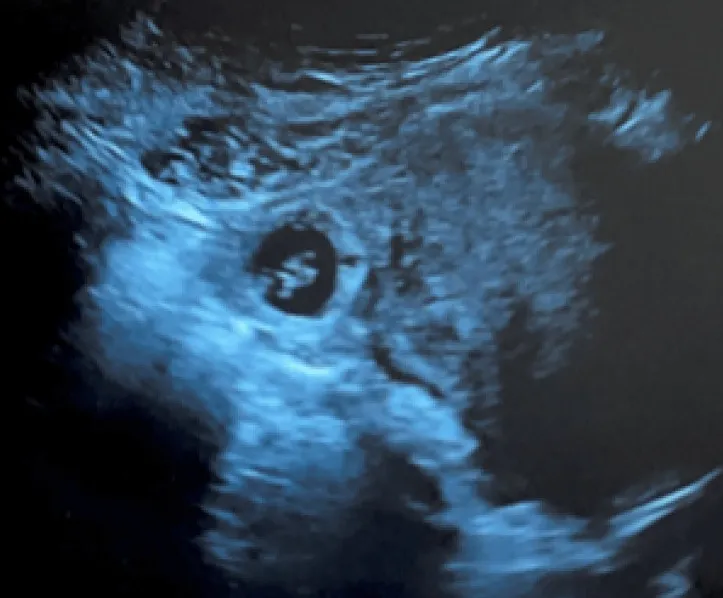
Transvaginal ultrasonography image of the uterus (transverse view) showing the ectopic pregnancy, presumably in the ampulla of the fallopian tube.
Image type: radiology (ultrasound)